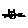
Label: cat